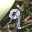
Label: 9